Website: bh-photo
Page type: store-pickup
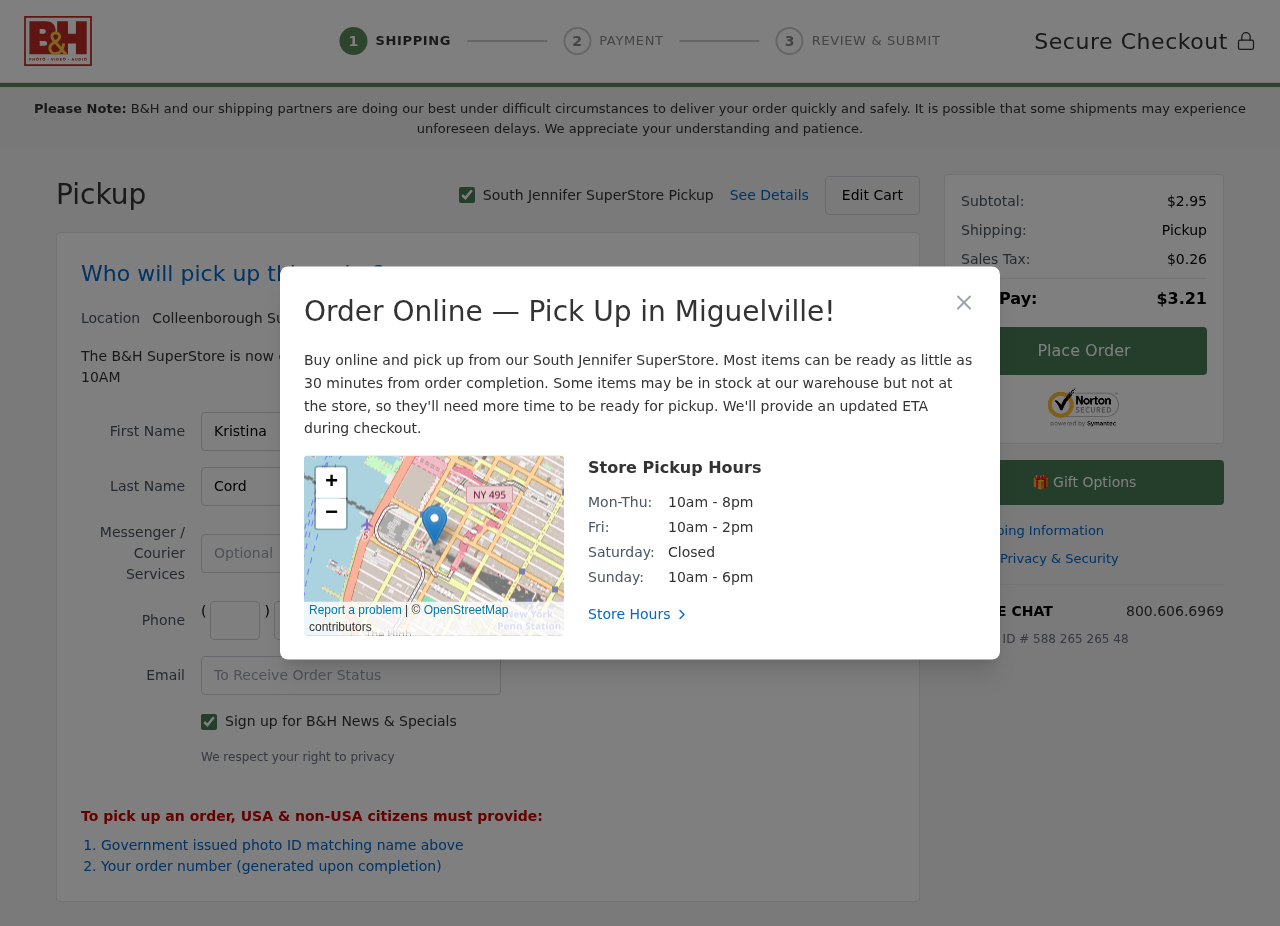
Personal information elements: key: PII_CITY
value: South Jennifer
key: PII_CITY2
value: Colleenborough
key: PII_CITY3
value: Miguelville
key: PII_EMAIL
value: kristina.cordova@hotmail.com
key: PII_FIRSTNAME
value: Kristina
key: PII_LASTNAME
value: Cordova
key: PII_PHONE_AREA
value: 661
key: PII_PHONE_PREFIX
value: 252
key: PII_PHONE_SUFFIX
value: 5447
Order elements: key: ORDER_SUBTOTAL
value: $2.95
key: ORDER_TAX
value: $0.26
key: ORDER_TOTAL
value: $3.21
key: ORDER_ID
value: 588 265 265 48